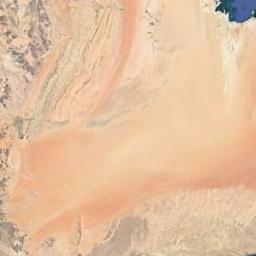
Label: desert